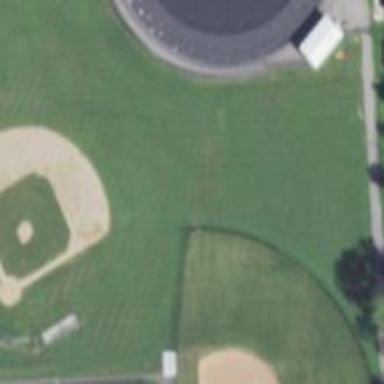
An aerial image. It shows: Baseball pitch for leisure and sports activities.